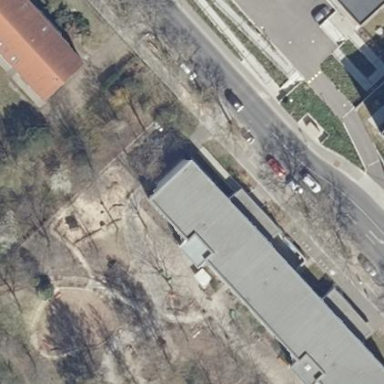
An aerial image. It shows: Building.